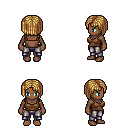
a pixel art fantasy rpg character, female body template, human, dark skin, brown pirate shirt, metal pants, blonde pageboy hairstyle, four views (front, back, left, right), 2x2 character sprite sheet, small pixel art, hard edges, no anti-aliasing